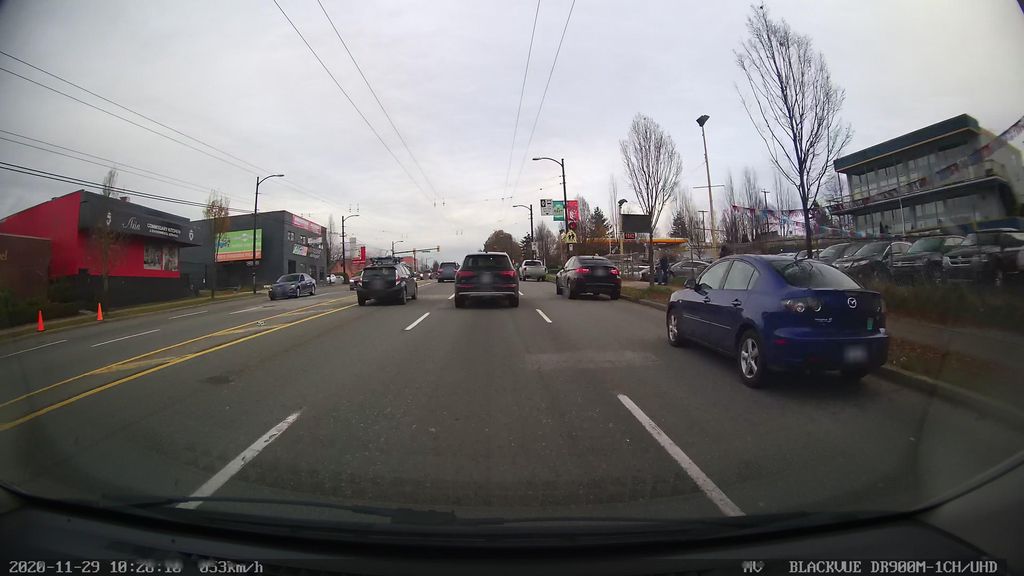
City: vancouver